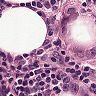
Metastatic tissue present: yes